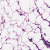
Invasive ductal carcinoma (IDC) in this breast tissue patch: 0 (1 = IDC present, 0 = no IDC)